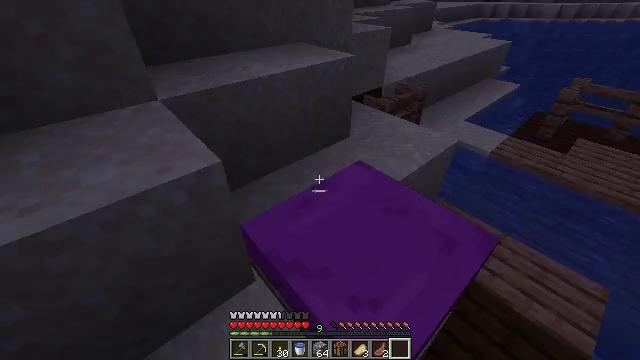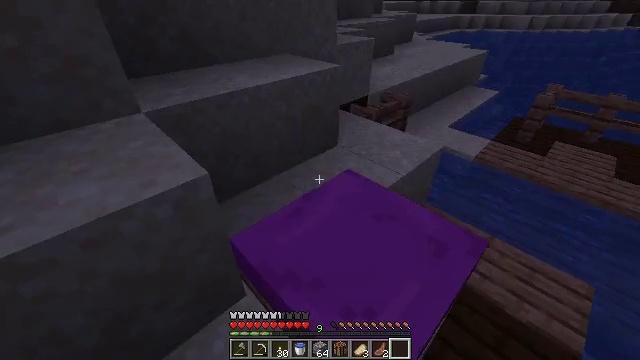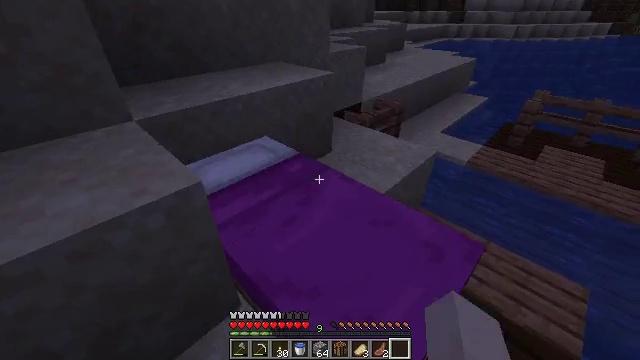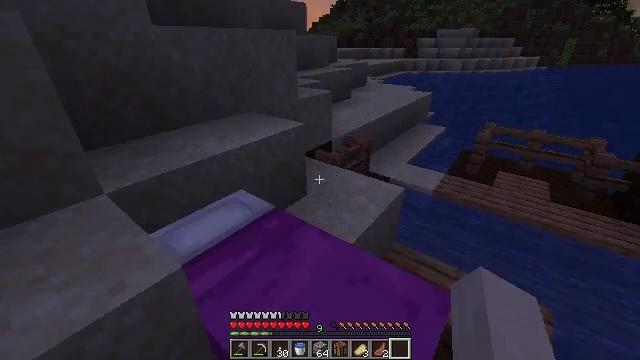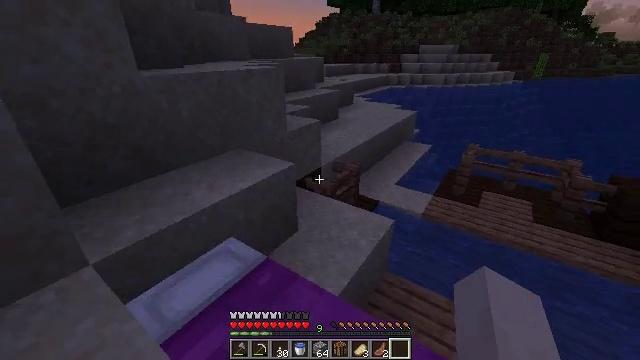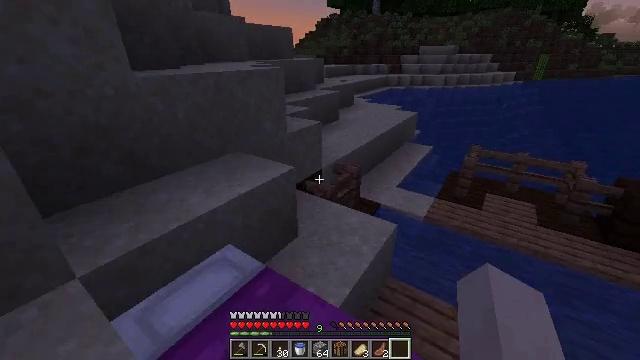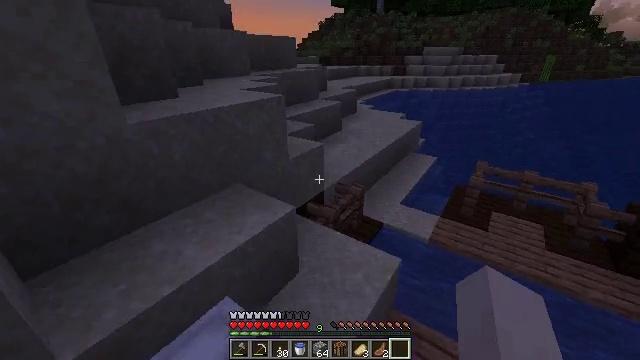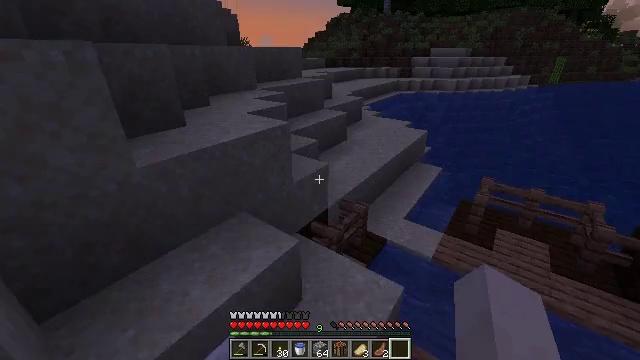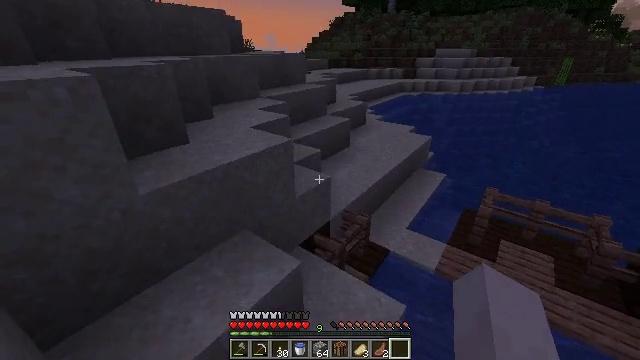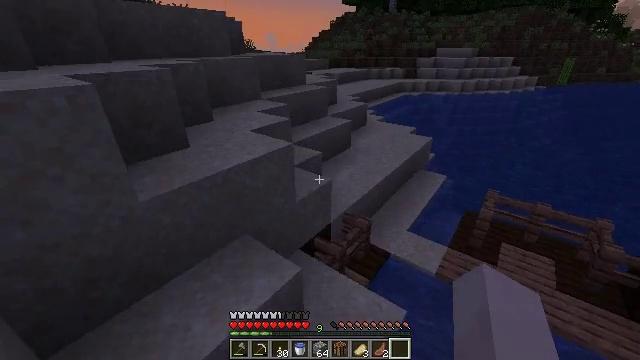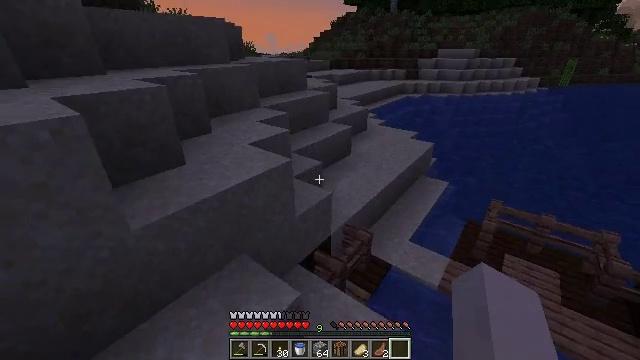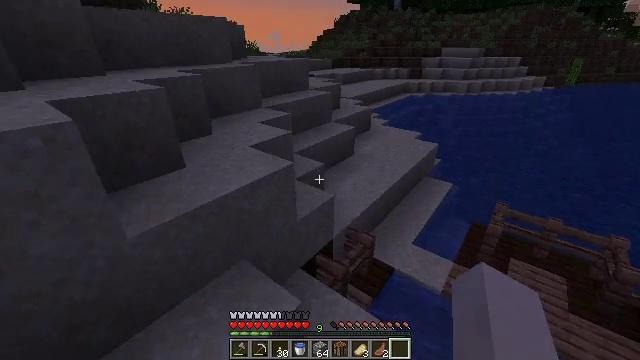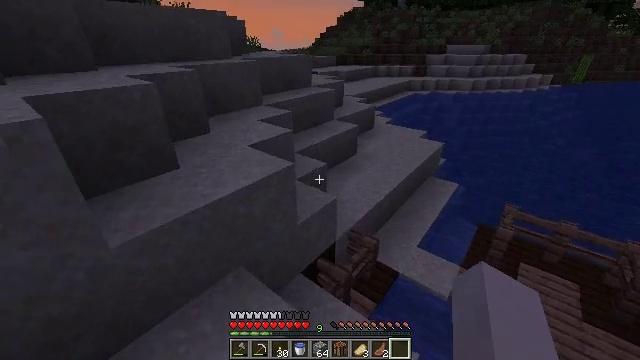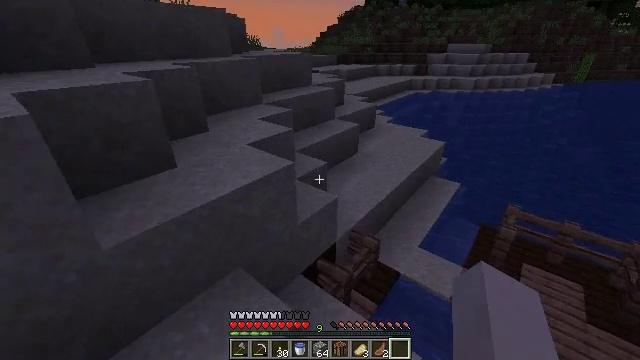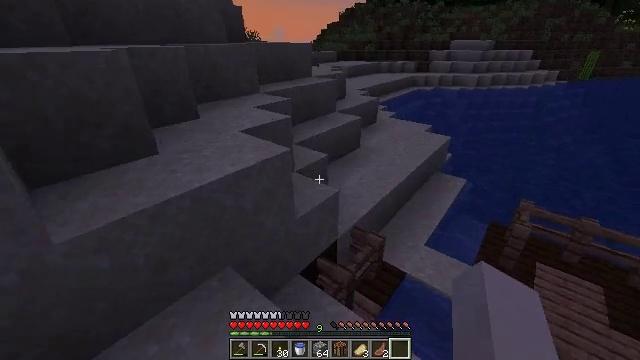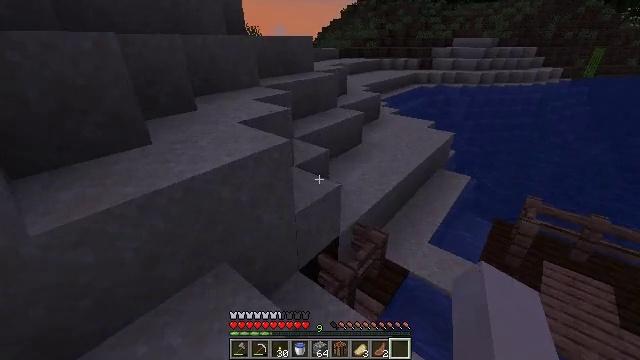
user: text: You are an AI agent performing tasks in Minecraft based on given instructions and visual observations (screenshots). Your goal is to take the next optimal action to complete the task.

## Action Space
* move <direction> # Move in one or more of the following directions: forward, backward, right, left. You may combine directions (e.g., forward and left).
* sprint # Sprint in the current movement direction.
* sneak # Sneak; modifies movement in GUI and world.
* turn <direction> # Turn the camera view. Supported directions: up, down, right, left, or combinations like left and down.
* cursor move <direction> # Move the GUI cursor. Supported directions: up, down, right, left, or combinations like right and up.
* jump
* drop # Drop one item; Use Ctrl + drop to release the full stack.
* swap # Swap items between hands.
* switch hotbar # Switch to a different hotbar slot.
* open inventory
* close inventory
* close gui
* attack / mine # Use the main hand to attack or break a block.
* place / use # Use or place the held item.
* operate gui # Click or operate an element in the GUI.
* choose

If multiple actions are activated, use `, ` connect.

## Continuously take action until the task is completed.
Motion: motion action
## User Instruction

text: Attack the dark oak stairs to gather the materials.
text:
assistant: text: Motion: turn right and up
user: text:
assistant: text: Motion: turn right and up
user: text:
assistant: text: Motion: move forward, turn right and up
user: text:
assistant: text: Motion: move forward, turn right and up
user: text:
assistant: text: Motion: move forward
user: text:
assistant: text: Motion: move forward, jump
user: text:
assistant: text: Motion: move forward, turn left, jump
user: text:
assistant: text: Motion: move forward, jump
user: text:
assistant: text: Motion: move forward, jump
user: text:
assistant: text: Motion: move forward, jump
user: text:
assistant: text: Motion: move forward
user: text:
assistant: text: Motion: move forward
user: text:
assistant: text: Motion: move forward
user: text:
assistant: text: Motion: move forward
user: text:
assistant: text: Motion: move forward
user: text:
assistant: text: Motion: move forward
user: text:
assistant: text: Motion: move forward, turn left and down
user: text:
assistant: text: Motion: move forward and move right, turn down
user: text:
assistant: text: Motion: move forward and move right, turn down
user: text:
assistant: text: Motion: move forward and move right, turn down
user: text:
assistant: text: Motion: move forward and move right, turn down
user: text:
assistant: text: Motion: move forward and move right, turn left and down
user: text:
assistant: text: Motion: move forward and move right, turn left and down
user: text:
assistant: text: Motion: move forward and move right, turn left and down
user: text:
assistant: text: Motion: move forward and move right, turn left and down
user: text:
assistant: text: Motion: move right
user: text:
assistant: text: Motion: no_op
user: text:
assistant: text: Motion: no_op
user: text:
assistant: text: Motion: no_op
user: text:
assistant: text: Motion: turn up